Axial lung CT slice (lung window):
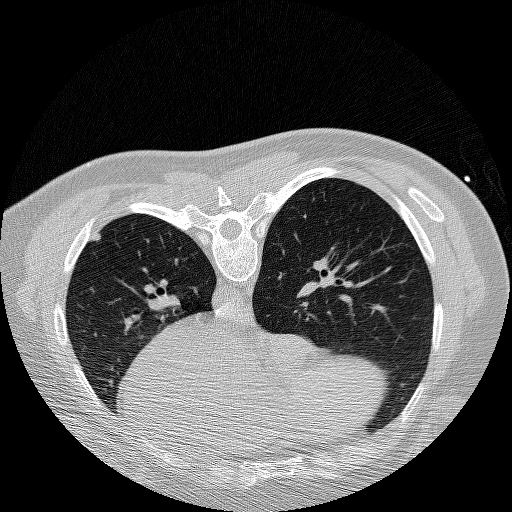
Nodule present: yes
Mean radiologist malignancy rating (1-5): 3